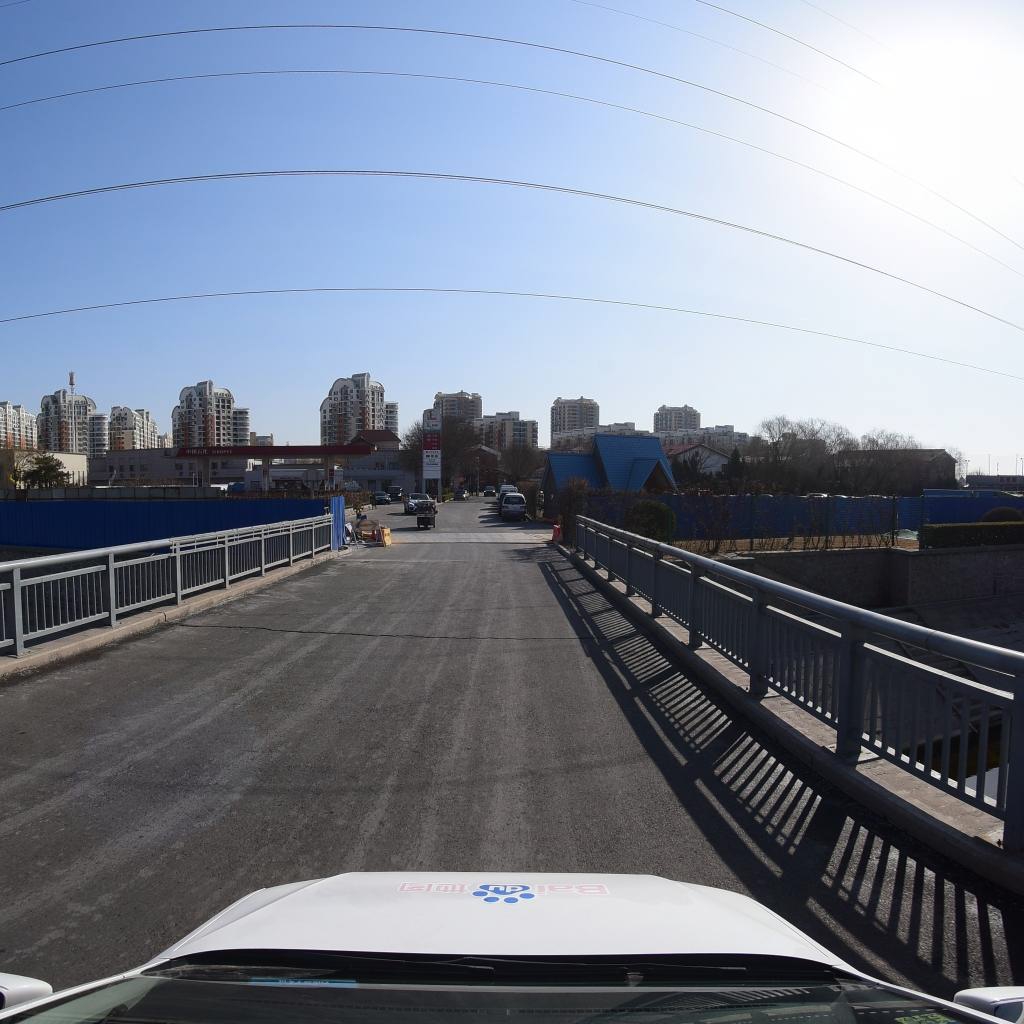
Region: Fengtai
Road damage annotations: transverse crack